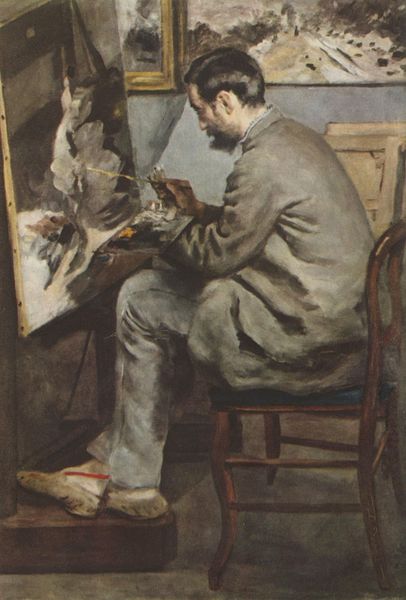
Titel: Der Maler Bazille im Atelier
Künstler: Pierre Auguste Renoir
Standort: Paris
Institution: Musée d'Orsay
Schlagwörter: blau, dunkel, gemälde, mann, schatten, weiß, gelb, landschaft, sitzen, braun, degas, grau, haar, hell, hintergrund, licht, profil, raum, schwarz, stuhl, zimmer, ölbild, rot, weg, beige, malerei, anzug, bart, hose, jacke, wand, arm, falten, rahmen, bild, bildnis, innenraum, portrait, porträt, öl, boden, gold, realismus, sitzend, arbeit, genre, stilleben, beine, füße, bilder, bilderrahmen, lehne, sitz, schuhe, arbeiten, farben, monochrom, schemel, ölgemälde, polster, seitenscheitel, seitenansicht, atelier, maler, staffelei, streifen, stufe, konzentriert, socken, podest, nägel, selbstporträt, konzentration, schwarze haare, motiv, künstler, selbstbildnis, leinwand, kunst, malen, palette, pinsel, farbauftrag, ganzfigur, stul, landschaftsbild, selbstportrait, stafflei, grautöne, überkreuzt, rechtshänder, werkstadt, pallette, werk, farbpalette, stitz, fussschemel, malakt, profilbild, patschen, keilrahmen, künstlerselbstporträt, öf, gebsugt, künstlerselbstportrait, pindsel, füße überkreuzt, monochron, bigrau, lichteinfach